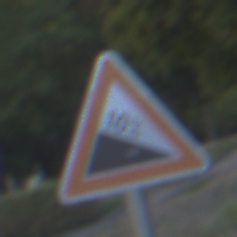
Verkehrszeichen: Gefaelle10
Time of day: SunriseSunset
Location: Outdoor (Urban)
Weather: Clear
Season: NotSpecified
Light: Natural